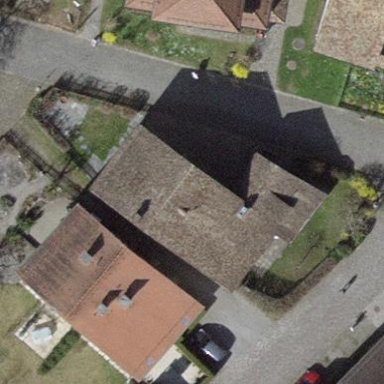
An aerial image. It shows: Terrace building.